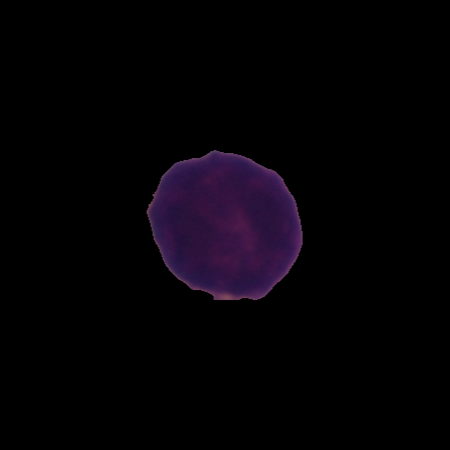
Label: healthy